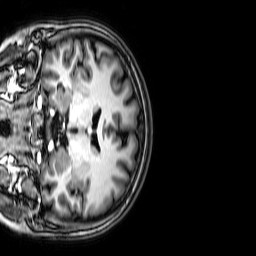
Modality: T1w
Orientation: coronal
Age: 22
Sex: female